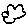
Label: cloud